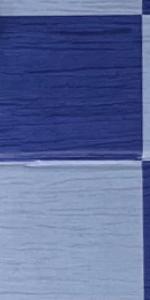
Label: Empty